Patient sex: M
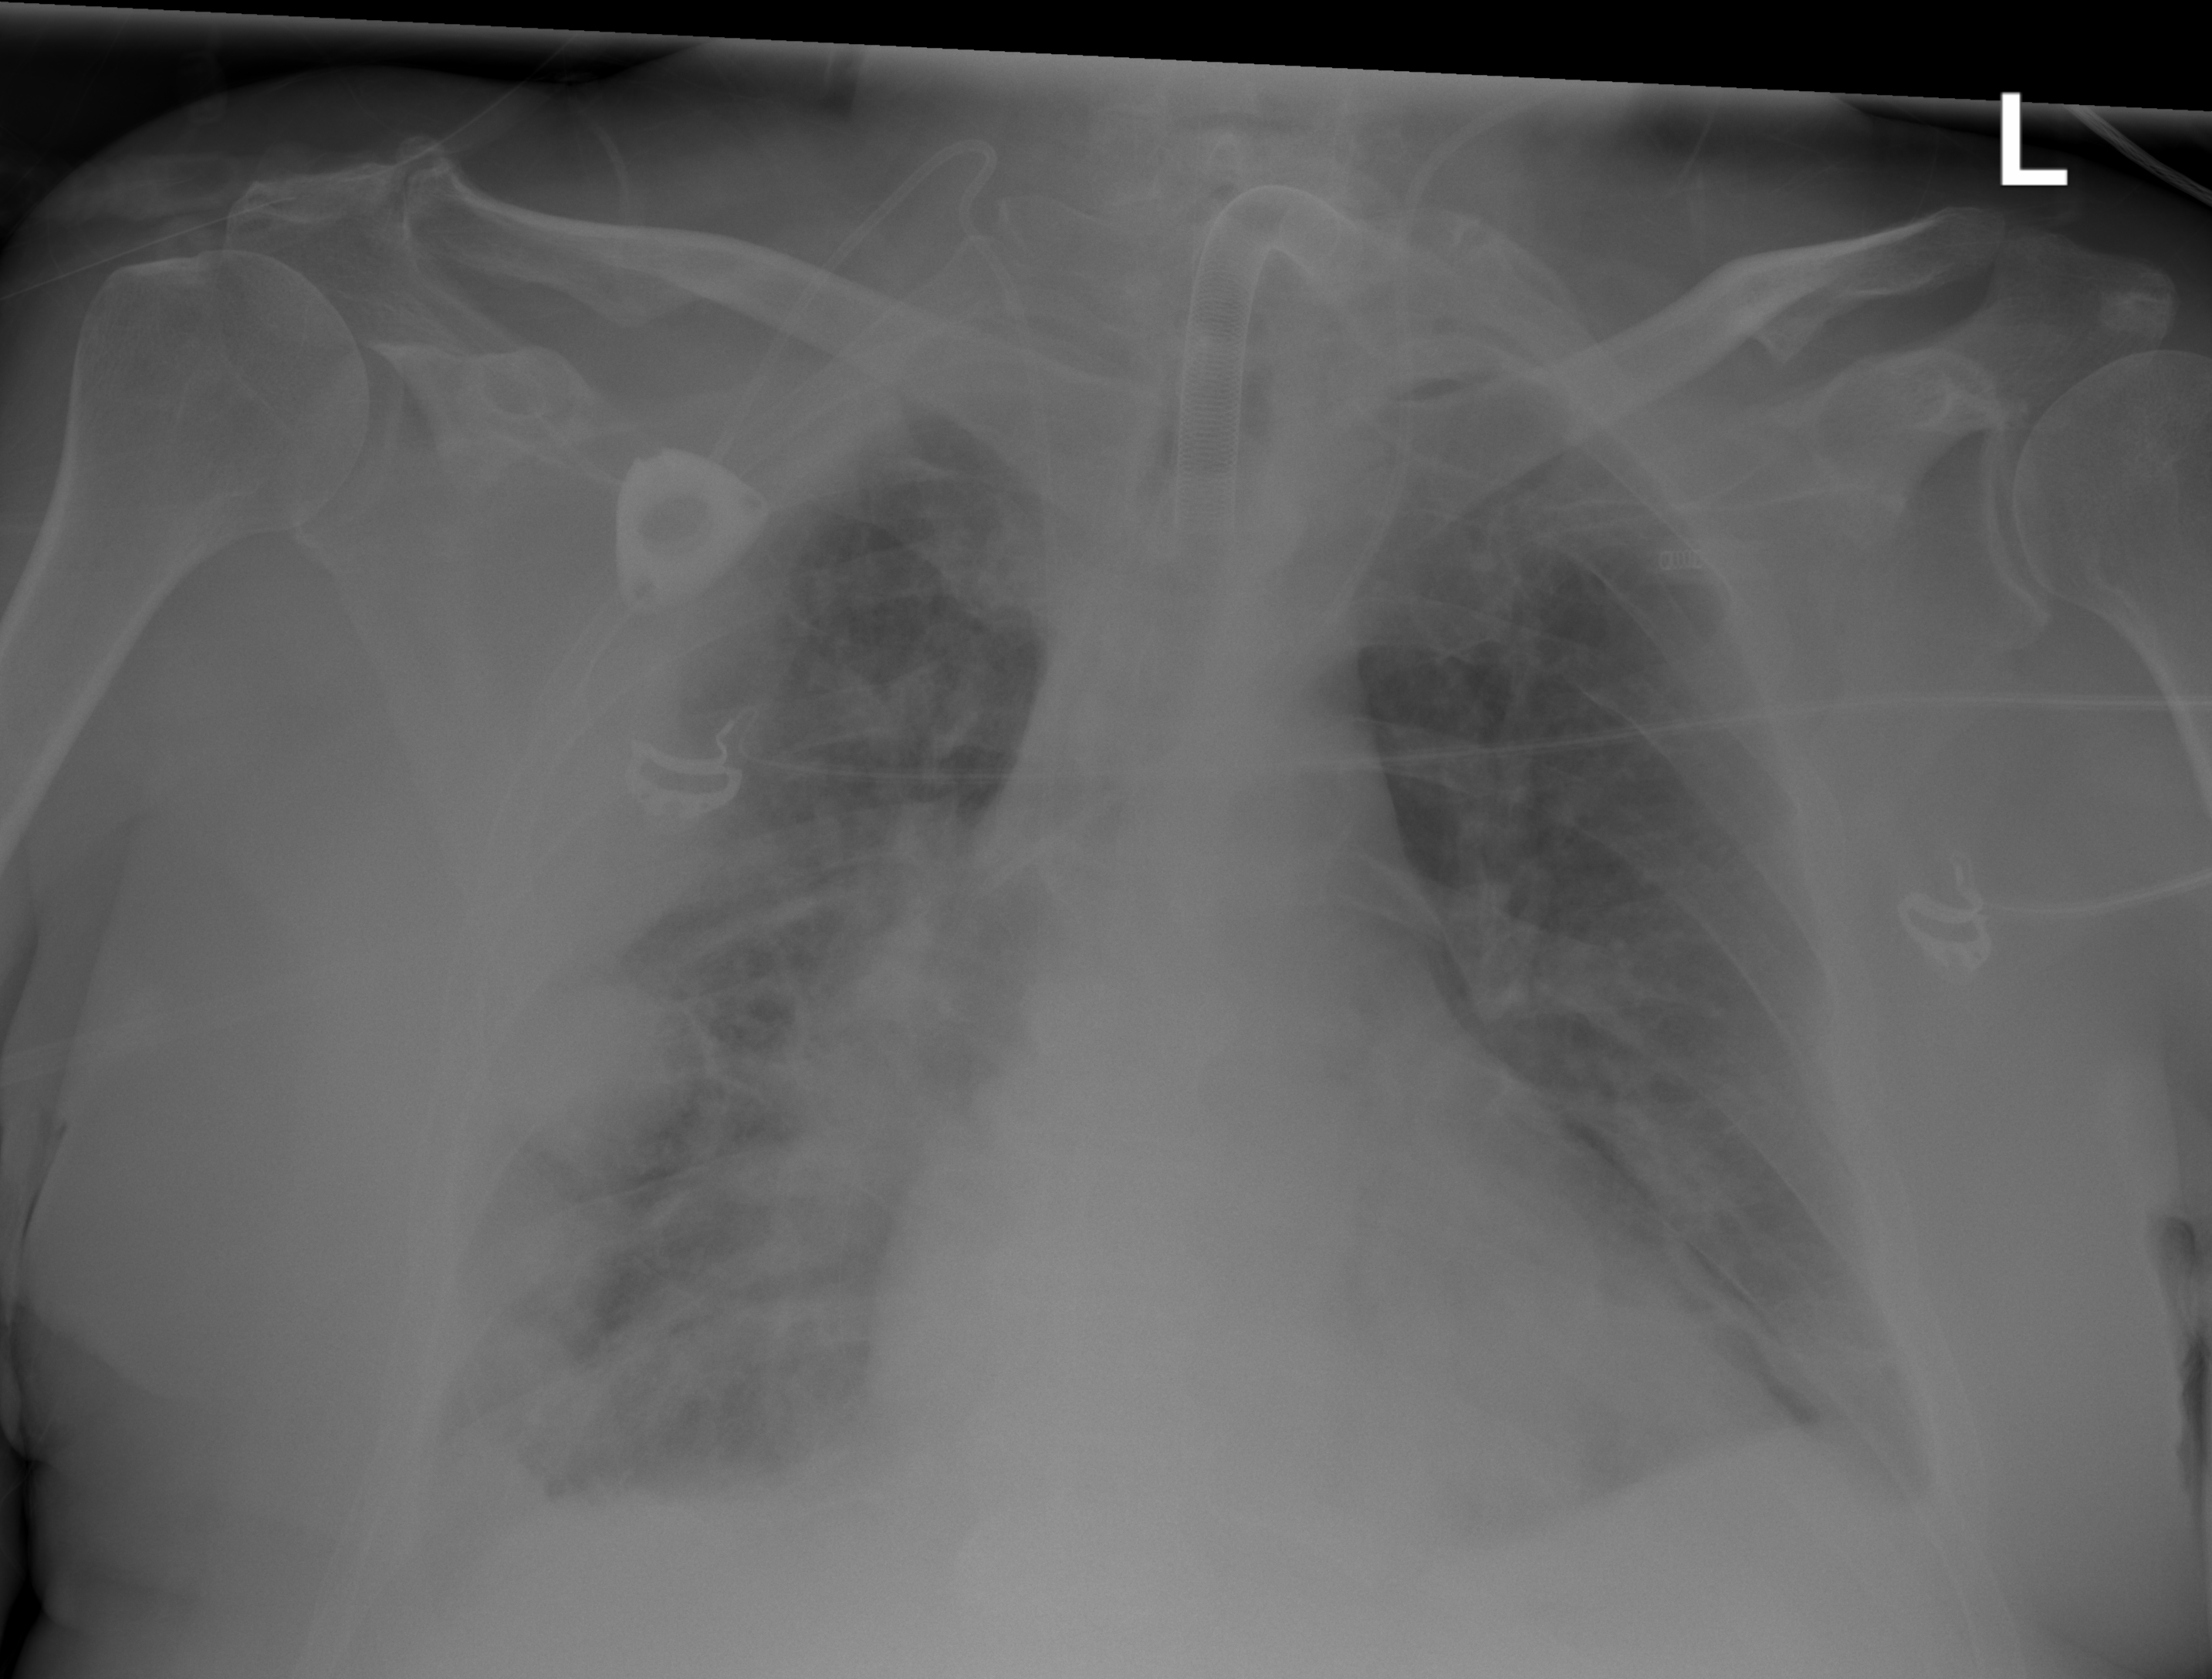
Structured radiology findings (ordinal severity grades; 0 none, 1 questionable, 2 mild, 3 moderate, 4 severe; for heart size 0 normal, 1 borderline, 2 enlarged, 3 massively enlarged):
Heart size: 2
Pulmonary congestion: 2
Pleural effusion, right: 2
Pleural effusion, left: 2
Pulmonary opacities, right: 2
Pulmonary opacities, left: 1
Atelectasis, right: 2
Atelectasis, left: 2